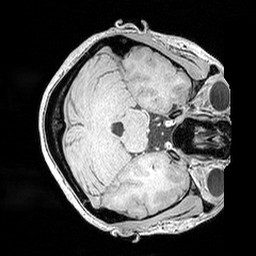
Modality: MP2RAGE
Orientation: axial
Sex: female
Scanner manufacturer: siemens
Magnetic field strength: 3 T
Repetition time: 5 s
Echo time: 0.00292 s